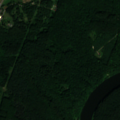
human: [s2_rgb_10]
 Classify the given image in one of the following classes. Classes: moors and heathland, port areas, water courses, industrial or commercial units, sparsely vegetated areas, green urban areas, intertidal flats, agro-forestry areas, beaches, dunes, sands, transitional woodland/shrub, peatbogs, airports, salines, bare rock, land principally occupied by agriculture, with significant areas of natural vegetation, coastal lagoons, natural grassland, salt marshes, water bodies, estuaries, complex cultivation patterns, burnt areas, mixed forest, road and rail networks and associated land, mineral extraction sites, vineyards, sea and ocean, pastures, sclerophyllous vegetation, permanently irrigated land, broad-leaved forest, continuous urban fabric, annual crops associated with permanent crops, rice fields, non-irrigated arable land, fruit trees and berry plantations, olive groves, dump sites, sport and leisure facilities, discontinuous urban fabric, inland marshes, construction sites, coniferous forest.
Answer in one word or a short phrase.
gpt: complex cultivation patterns, land principally occupied by agriculture, with significant areas of natural vegetation, broad-leaved forest, coniferous forest, mixed forest, water courses